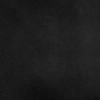
Label: dusty